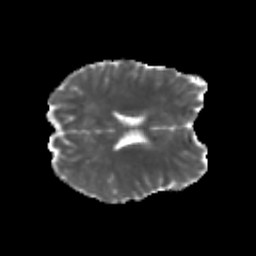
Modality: MD
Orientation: axial
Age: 26
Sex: male
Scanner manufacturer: siemens
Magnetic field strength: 3 T
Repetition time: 3.5 s
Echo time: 0.113 s